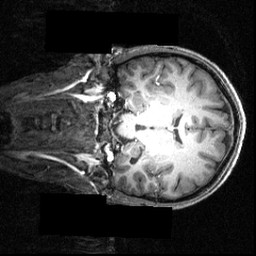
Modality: T1w
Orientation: coronal
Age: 21
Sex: male
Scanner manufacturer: siemens
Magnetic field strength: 3.951 T
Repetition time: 1.5 s
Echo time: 0.00335 s